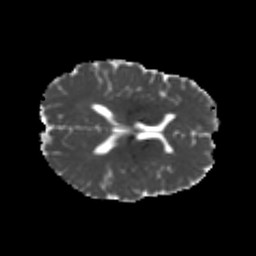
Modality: MD
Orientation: axial
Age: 24
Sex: female
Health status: healthy
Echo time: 0.074 s